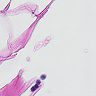
Metastatic tissue present: no